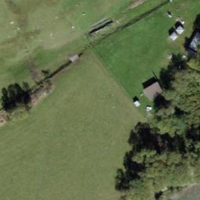
EUNIS habitat code: 24
Species observed at this site:
Muscicapa striata
Oenanthe oenanthe
Acrocephalus palustris
Turdus pilaris
Prunella modularis
Cinclus cinclus
Fringilla coelebs
Sylvia atricapilla
Carduelis carduelis